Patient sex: M
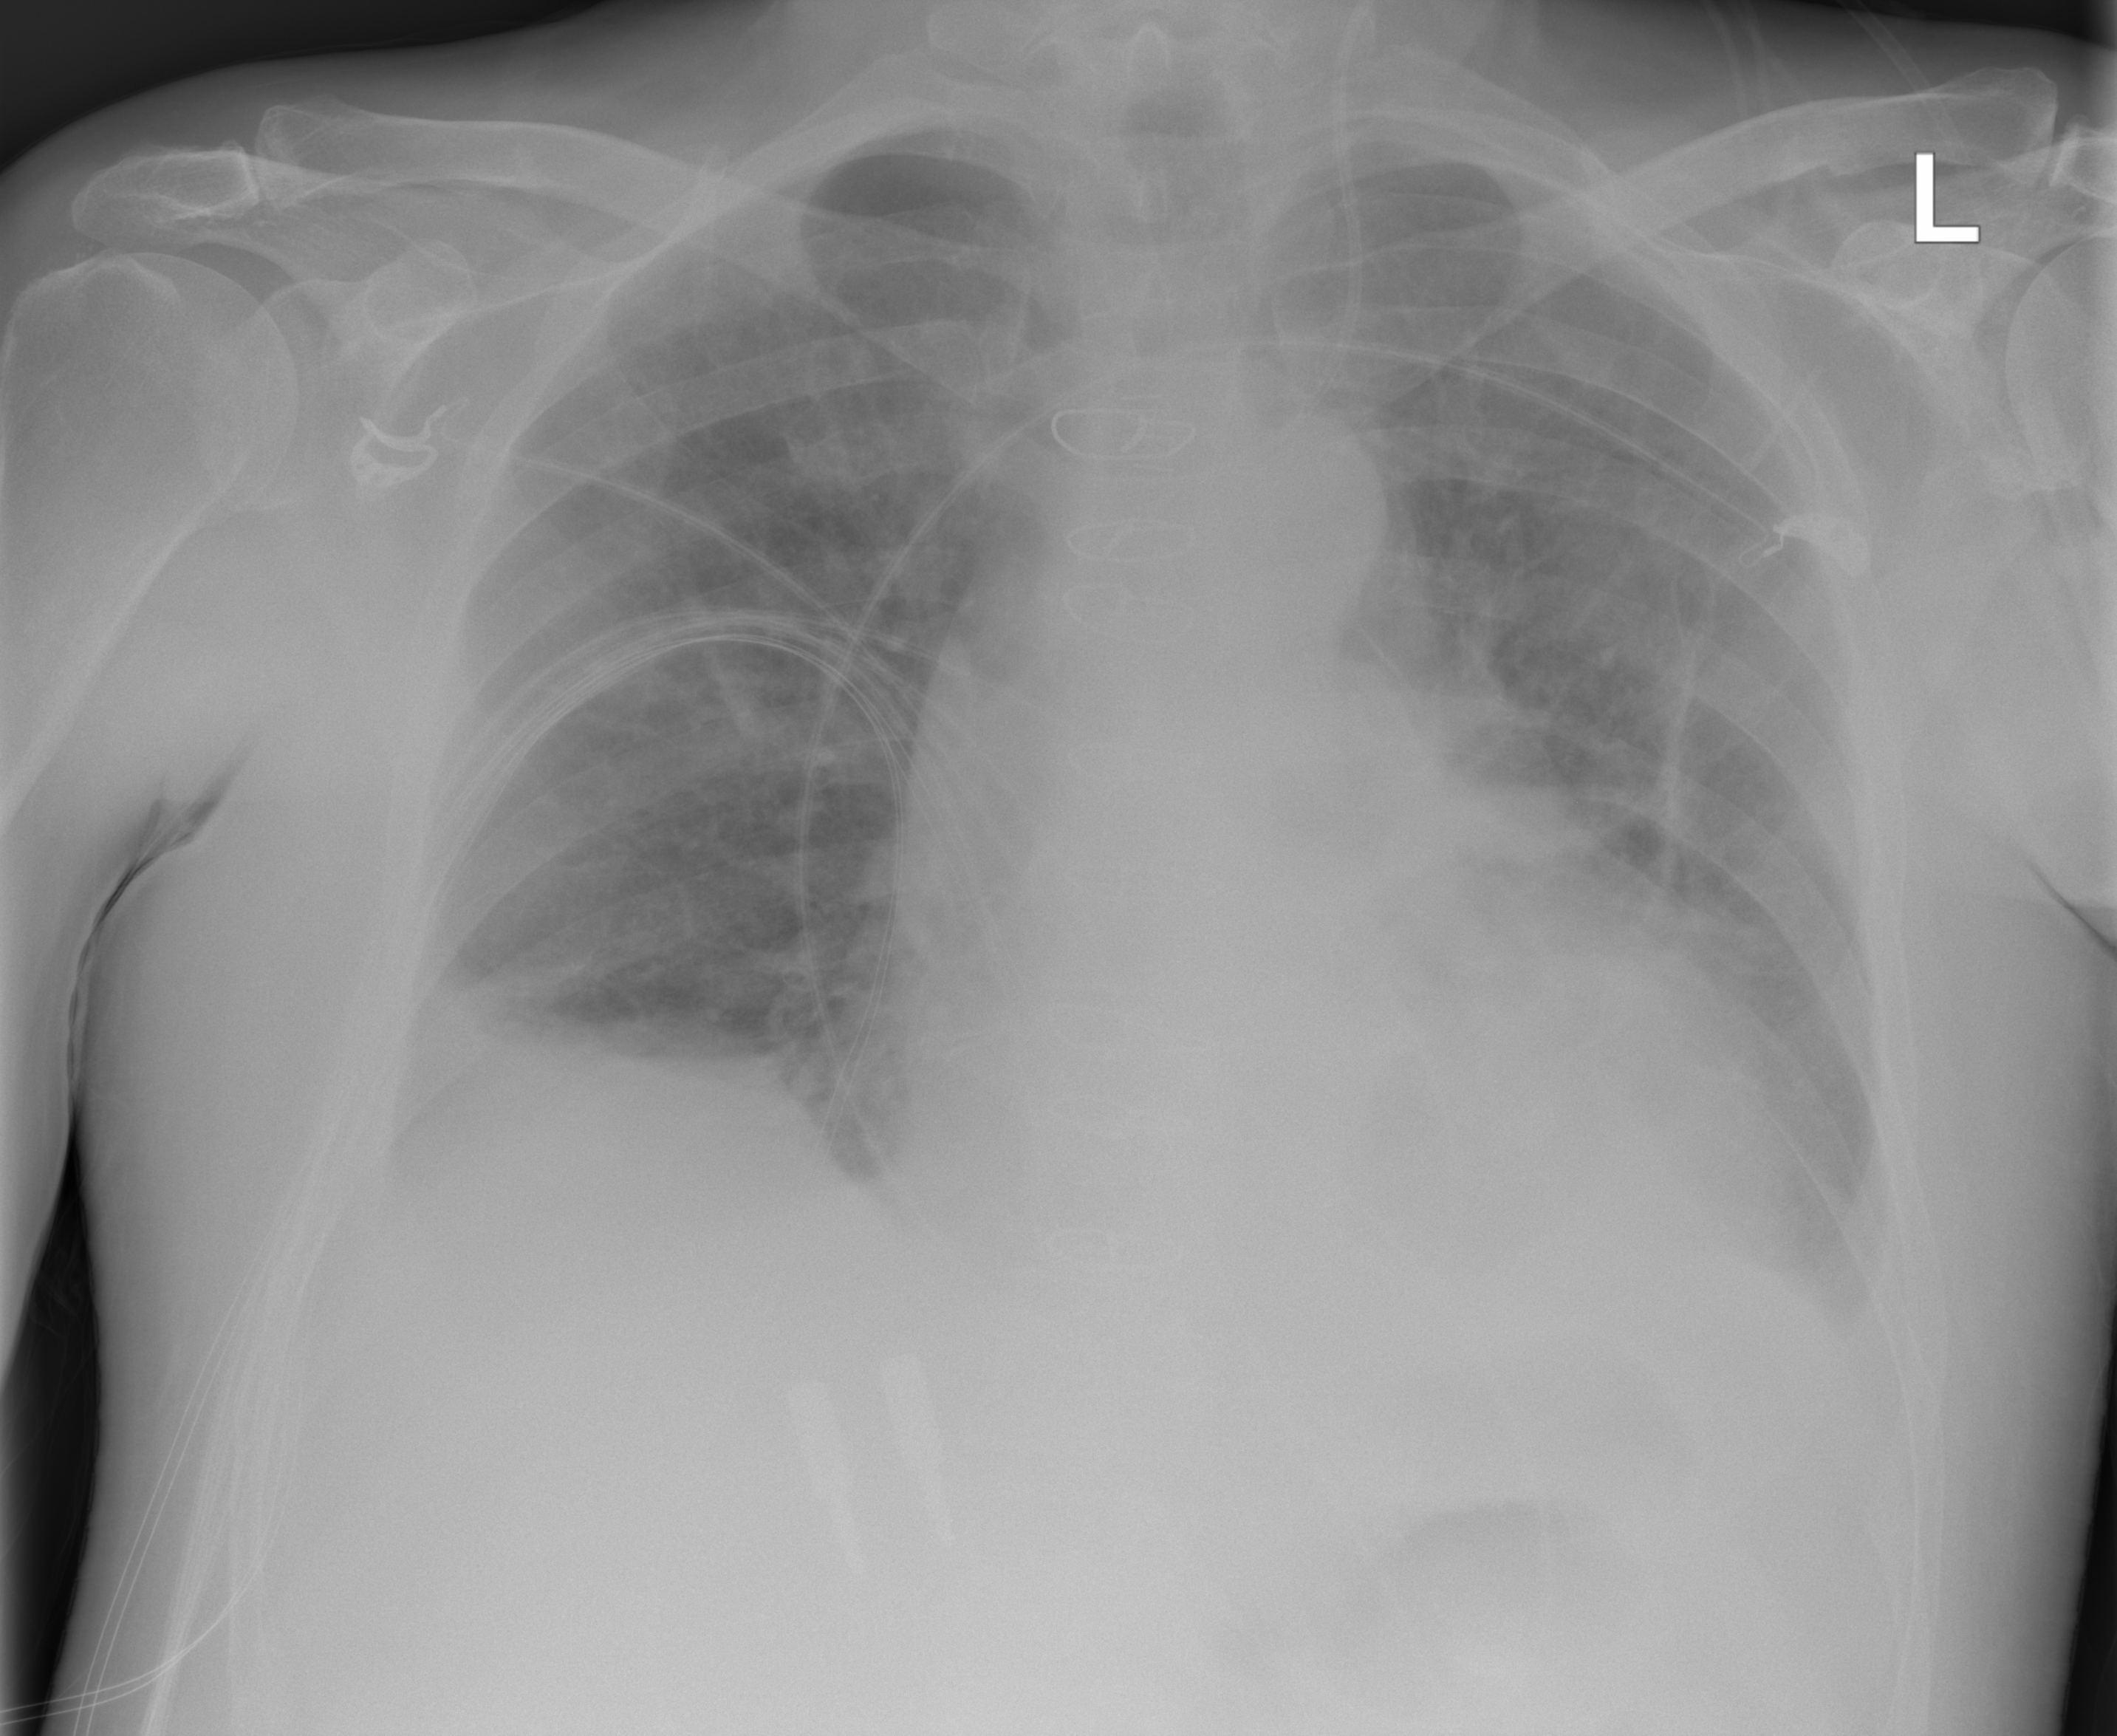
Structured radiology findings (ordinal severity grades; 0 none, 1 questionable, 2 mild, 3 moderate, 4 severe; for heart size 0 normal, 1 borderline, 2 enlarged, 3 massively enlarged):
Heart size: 2
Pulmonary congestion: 1
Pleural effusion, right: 3
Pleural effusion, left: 2
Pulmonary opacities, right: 1
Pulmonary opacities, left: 2
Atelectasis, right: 2
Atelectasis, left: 2